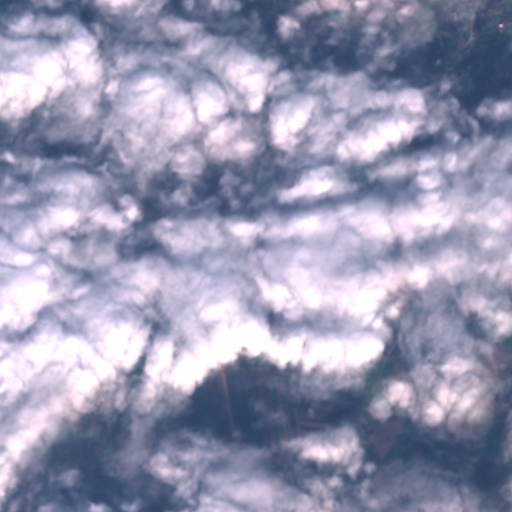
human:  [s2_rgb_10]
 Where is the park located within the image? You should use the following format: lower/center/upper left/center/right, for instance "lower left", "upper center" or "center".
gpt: The park is located in the upper right of the image.
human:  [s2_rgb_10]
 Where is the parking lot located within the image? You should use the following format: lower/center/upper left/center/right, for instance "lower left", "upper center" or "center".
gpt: The parking lot is located in the upper right of the image.
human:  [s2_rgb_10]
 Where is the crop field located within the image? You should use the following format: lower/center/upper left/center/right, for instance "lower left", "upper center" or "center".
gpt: There is no crop field in the image.